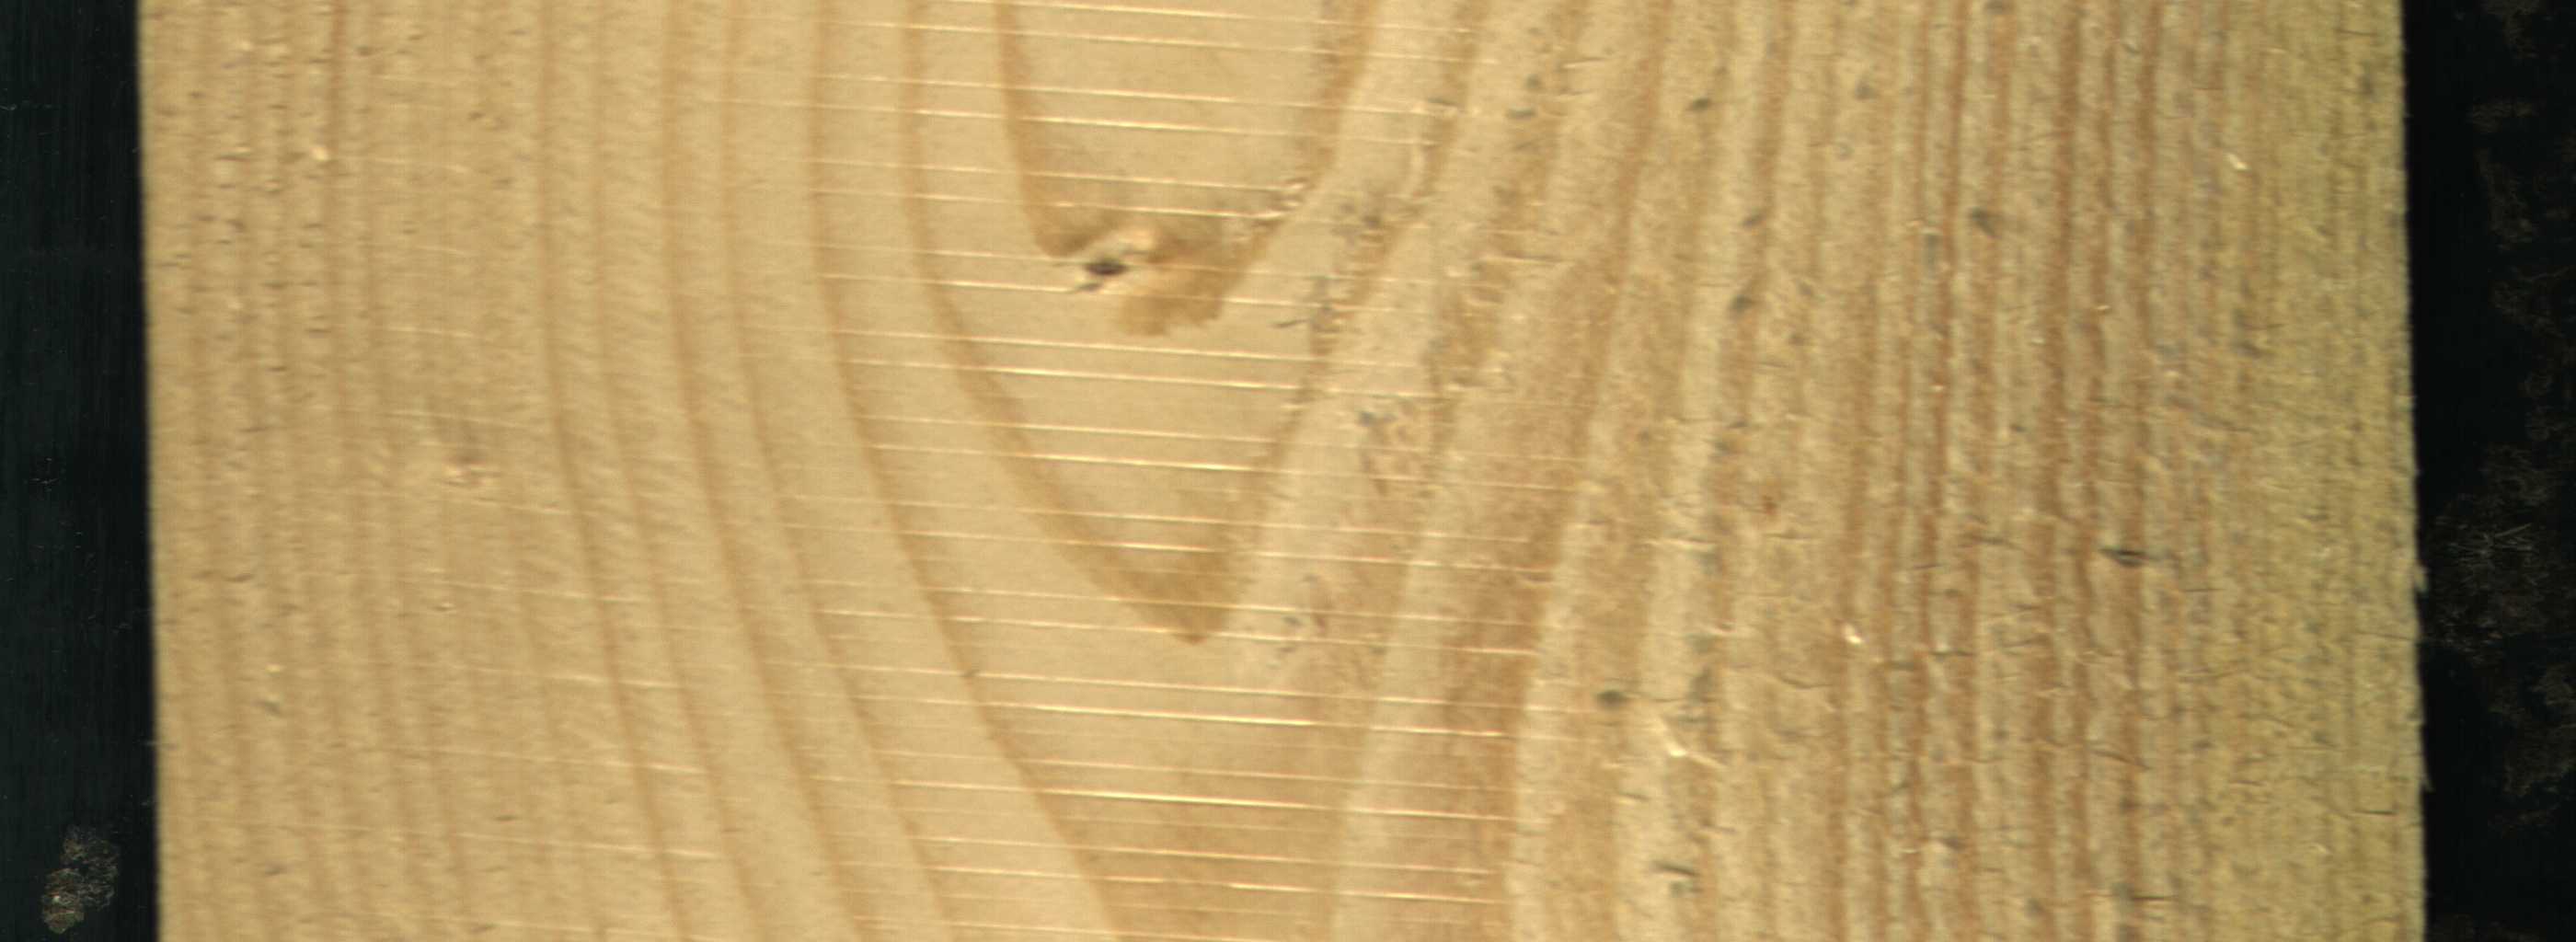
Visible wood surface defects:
Live_Knot